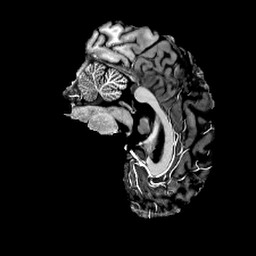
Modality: T1w
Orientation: sagittal
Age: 37
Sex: male
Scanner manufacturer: siemens
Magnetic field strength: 6.98 T
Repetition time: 6 s
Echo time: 0.00302 s